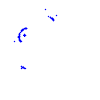
Particle: proton